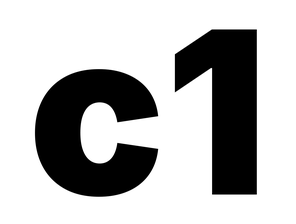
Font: Inter_Black